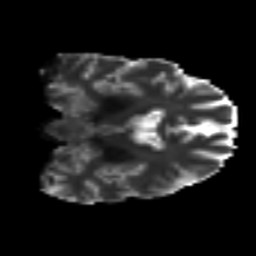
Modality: T2w
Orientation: coronal
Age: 41
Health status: ill
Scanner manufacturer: philips
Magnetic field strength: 3 T
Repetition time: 9 s
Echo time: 0.127 s